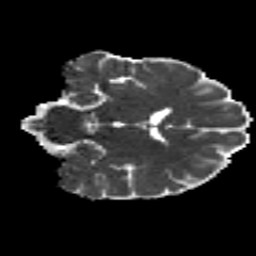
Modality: MD
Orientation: coronal
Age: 21
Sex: male
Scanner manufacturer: siemens
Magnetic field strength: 3 T
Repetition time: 8.8 s
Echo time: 0.085 s